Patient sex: M
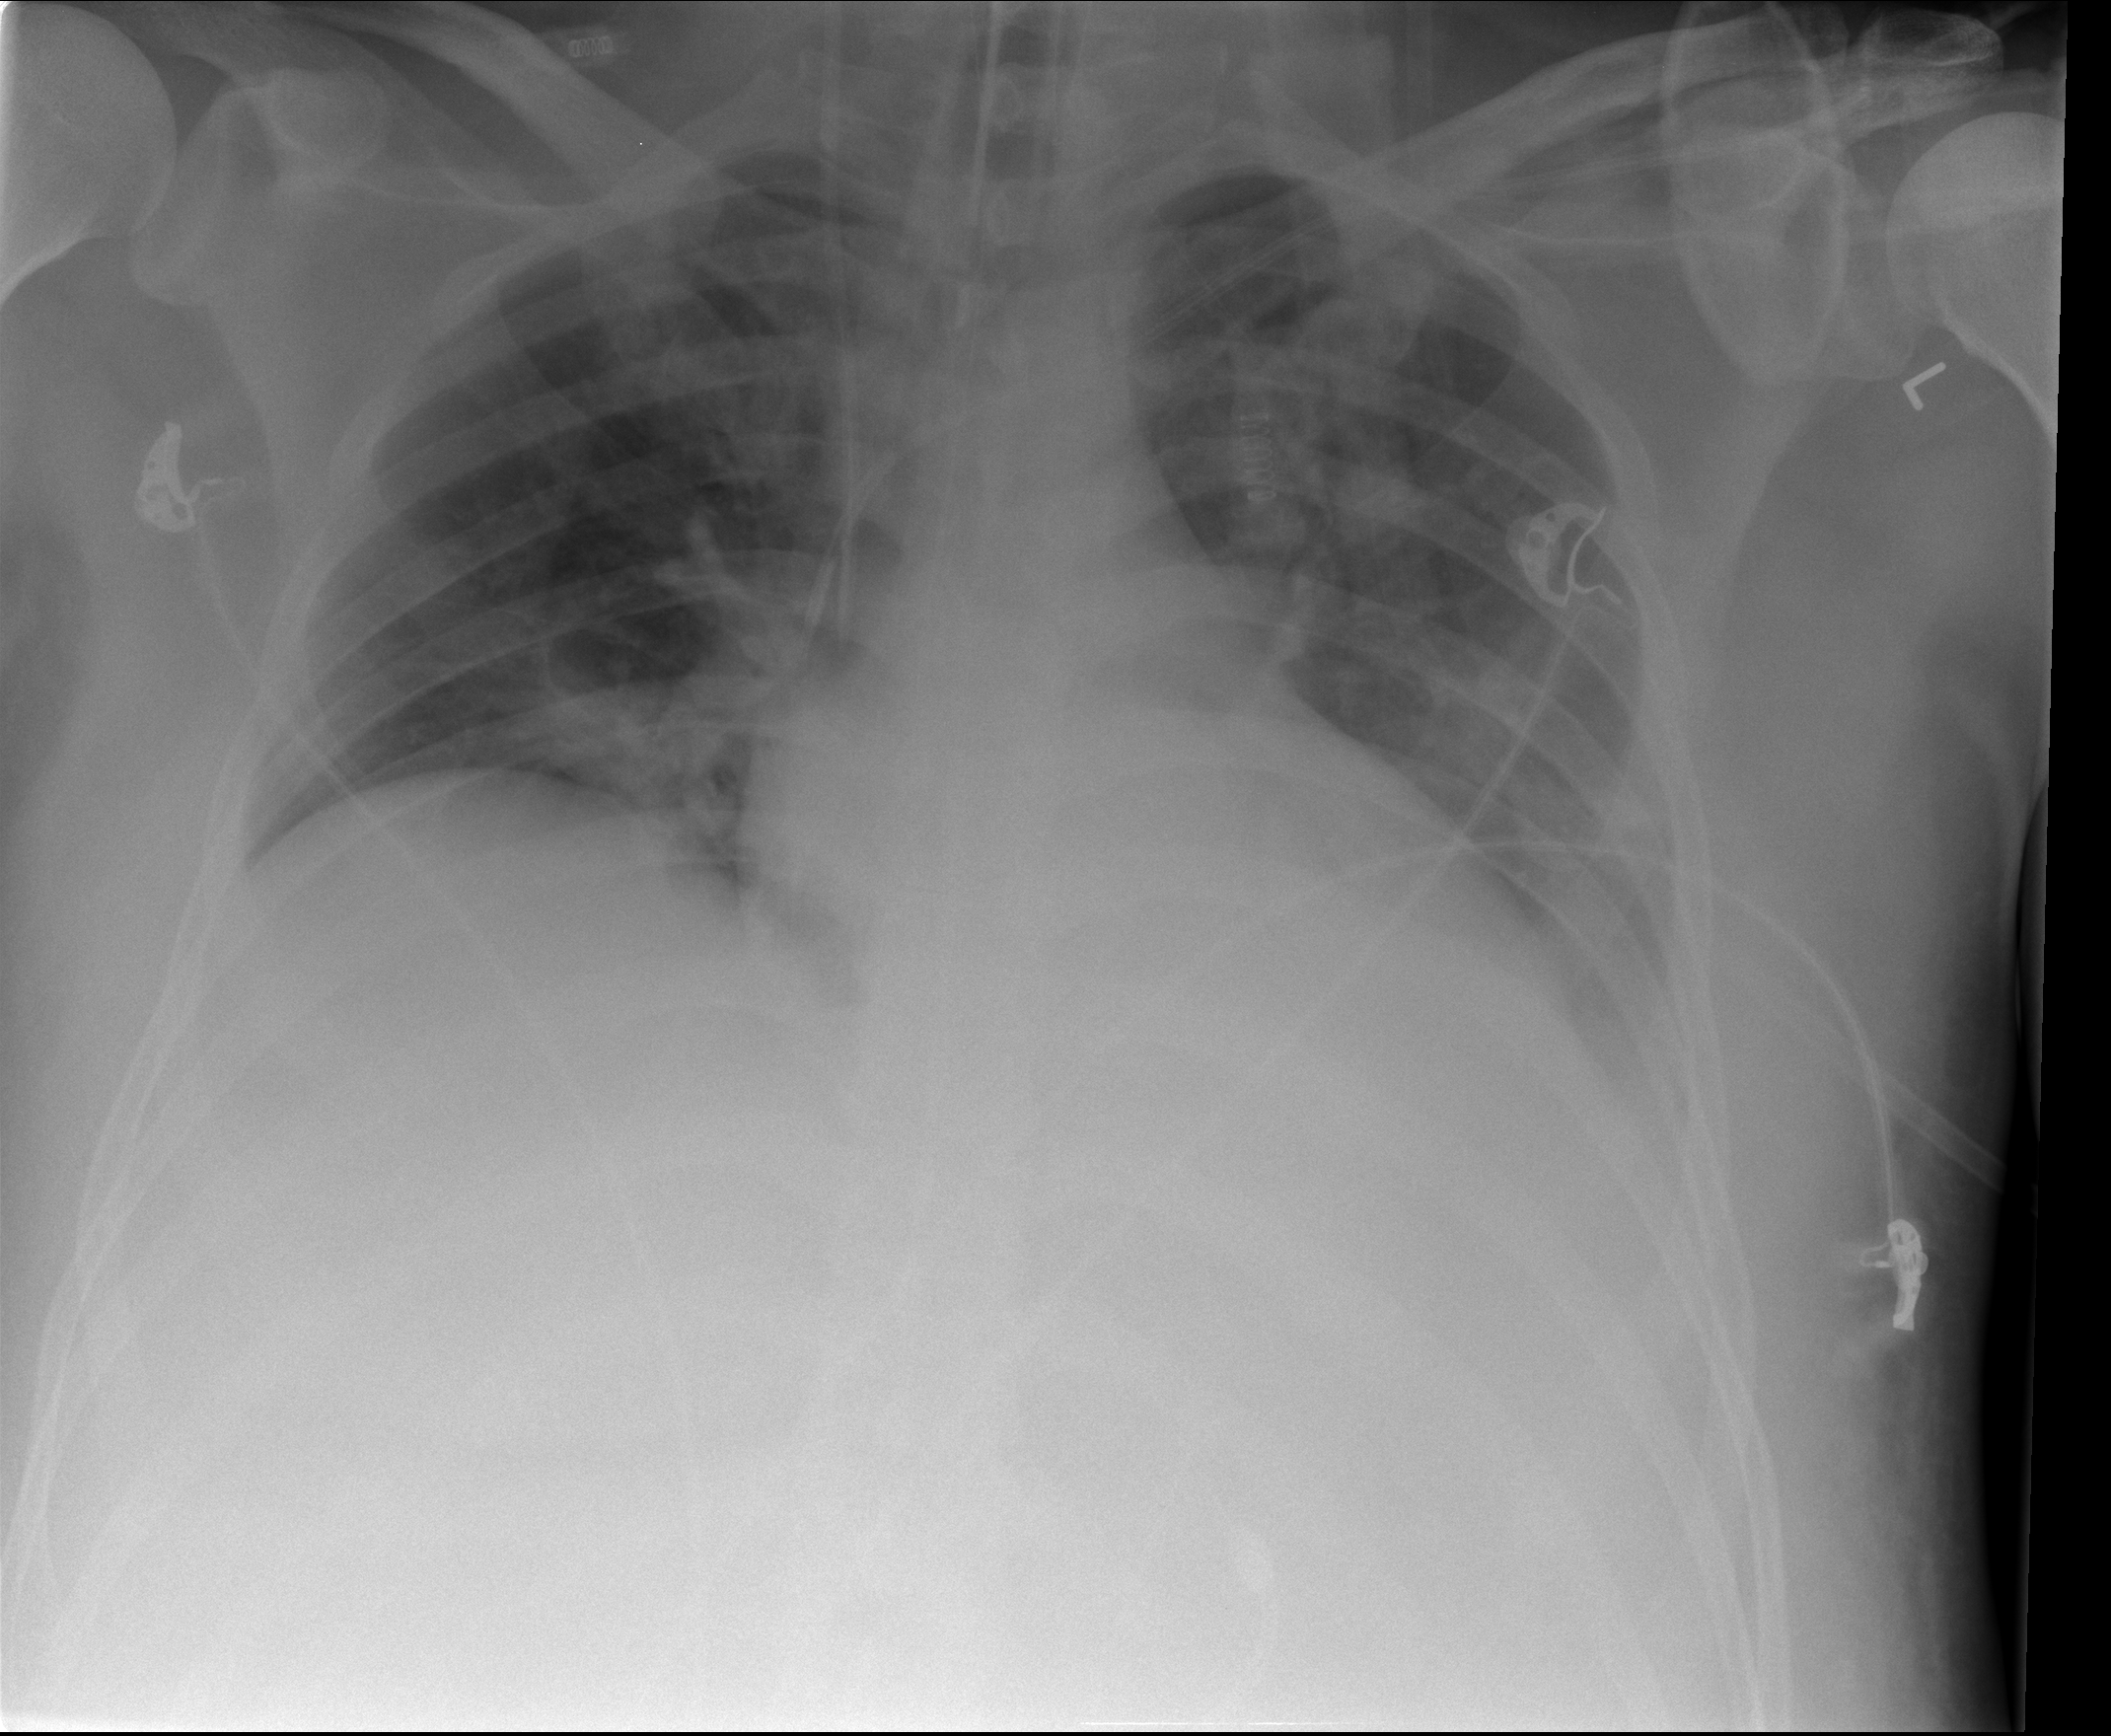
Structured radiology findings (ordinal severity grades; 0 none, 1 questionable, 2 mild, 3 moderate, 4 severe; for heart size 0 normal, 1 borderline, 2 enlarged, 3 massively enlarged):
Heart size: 0
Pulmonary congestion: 0
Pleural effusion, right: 2
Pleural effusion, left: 2
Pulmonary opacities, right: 0
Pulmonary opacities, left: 0
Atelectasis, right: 2
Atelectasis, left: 2